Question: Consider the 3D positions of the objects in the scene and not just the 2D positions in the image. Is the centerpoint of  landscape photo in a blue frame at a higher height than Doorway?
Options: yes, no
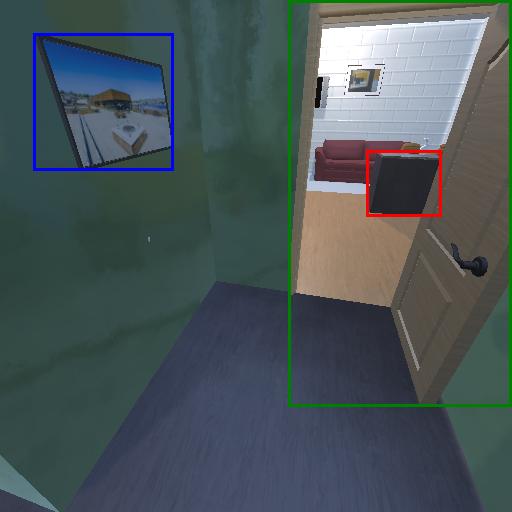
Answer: yes